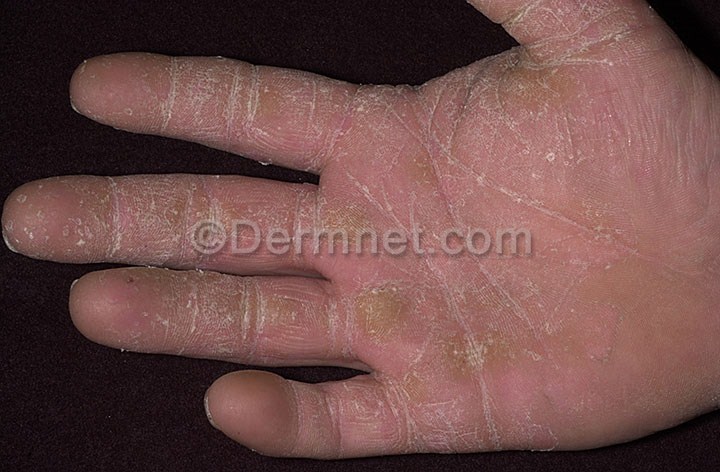
Disease: Tinea Ringworm Candidiasis and other Fungal Infections